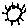
Label: sun